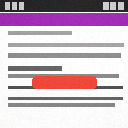
Screen state: on